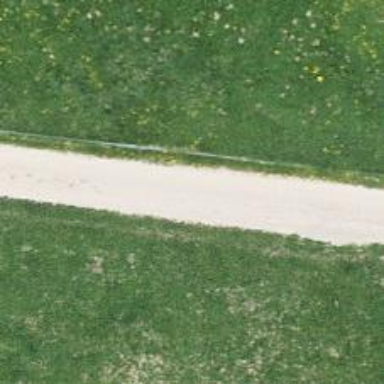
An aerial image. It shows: Gravel track with grade2 tracktype.